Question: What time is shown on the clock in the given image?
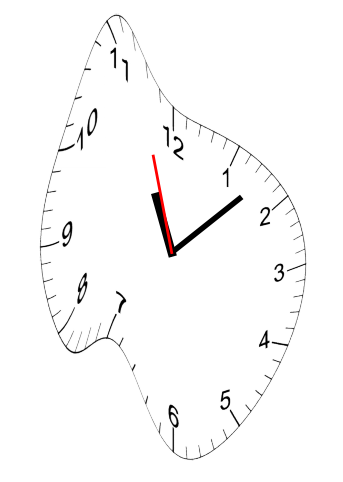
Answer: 11:07:57